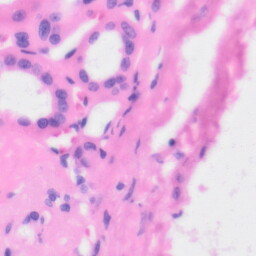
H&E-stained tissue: Kidney